Field crop: tomato
Growth stage: 1
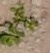
Species: portulaca